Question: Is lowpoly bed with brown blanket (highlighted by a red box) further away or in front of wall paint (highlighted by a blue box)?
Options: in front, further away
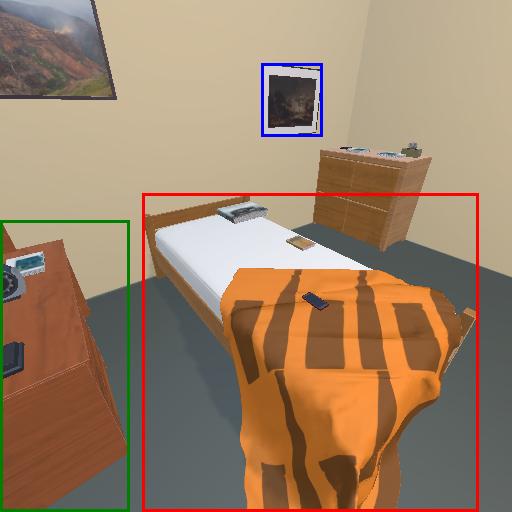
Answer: in front